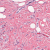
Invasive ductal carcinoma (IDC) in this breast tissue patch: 0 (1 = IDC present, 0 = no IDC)